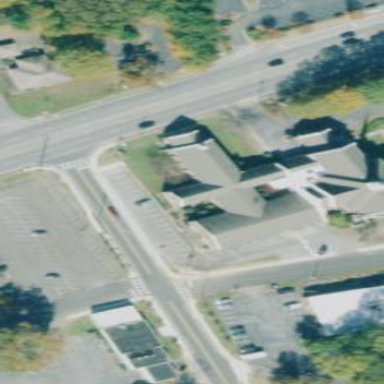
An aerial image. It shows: Beautiful church building.